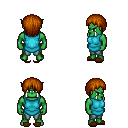
a pixel art fantasy rpg character, male body template, orc, green skin, teal tunic, teal pants, brunette plain hairstyle, brown slippers, four views (front, back, left, right), 2x2 character sprite sheet, small pixel art, hard edges, no anti-aliasing